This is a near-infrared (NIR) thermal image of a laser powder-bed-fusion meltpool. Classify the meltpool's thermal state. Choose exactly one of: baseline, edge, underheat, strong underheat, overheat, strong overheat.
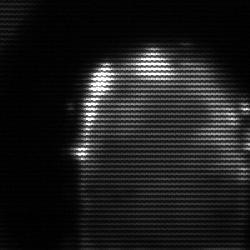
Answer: baseline